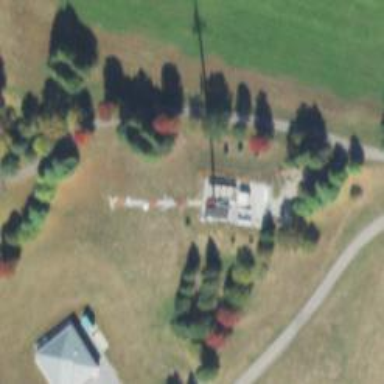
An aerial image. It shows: Communication mast tower.